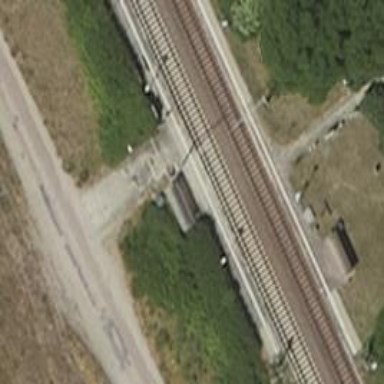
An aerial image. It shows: Public transport station located at railway halt.